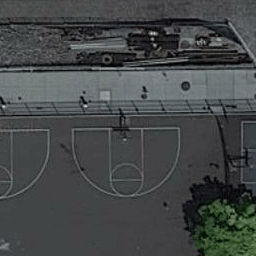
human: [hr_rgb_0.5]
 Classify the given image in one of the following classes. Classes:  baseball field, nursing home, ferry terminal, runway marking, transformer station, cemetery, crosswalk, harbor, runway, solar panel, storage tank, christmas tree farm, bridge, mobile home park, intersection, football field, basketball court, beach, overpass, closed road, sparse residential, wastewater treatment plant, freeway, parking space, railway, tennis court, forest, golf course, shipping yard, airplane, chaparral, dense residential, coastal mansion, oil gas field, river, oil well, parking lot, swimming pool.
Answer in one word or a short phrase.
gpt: basketball court